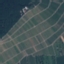
Label: PermanentCrop